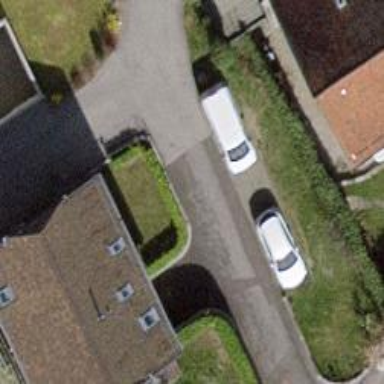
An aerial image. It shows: Detached building with half-hipped roof.